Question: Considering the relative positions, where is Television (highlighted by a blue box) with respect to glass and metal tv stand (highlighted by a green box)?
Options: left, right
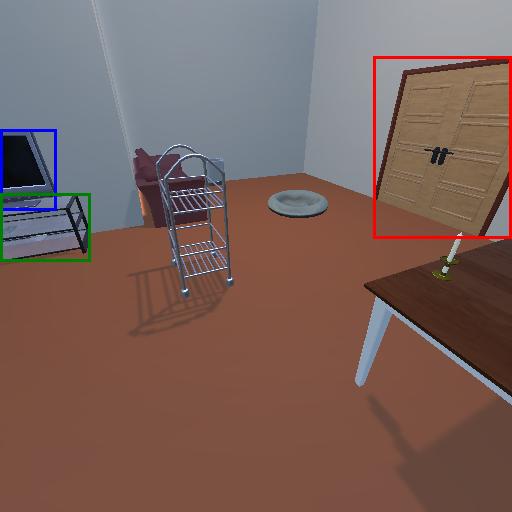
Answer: left